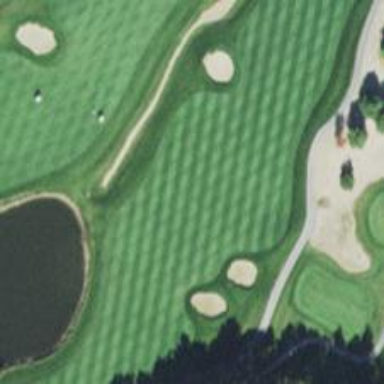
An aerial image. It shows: View of golf hole.